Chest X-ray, PA view. Patient: 78 years old, sex M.
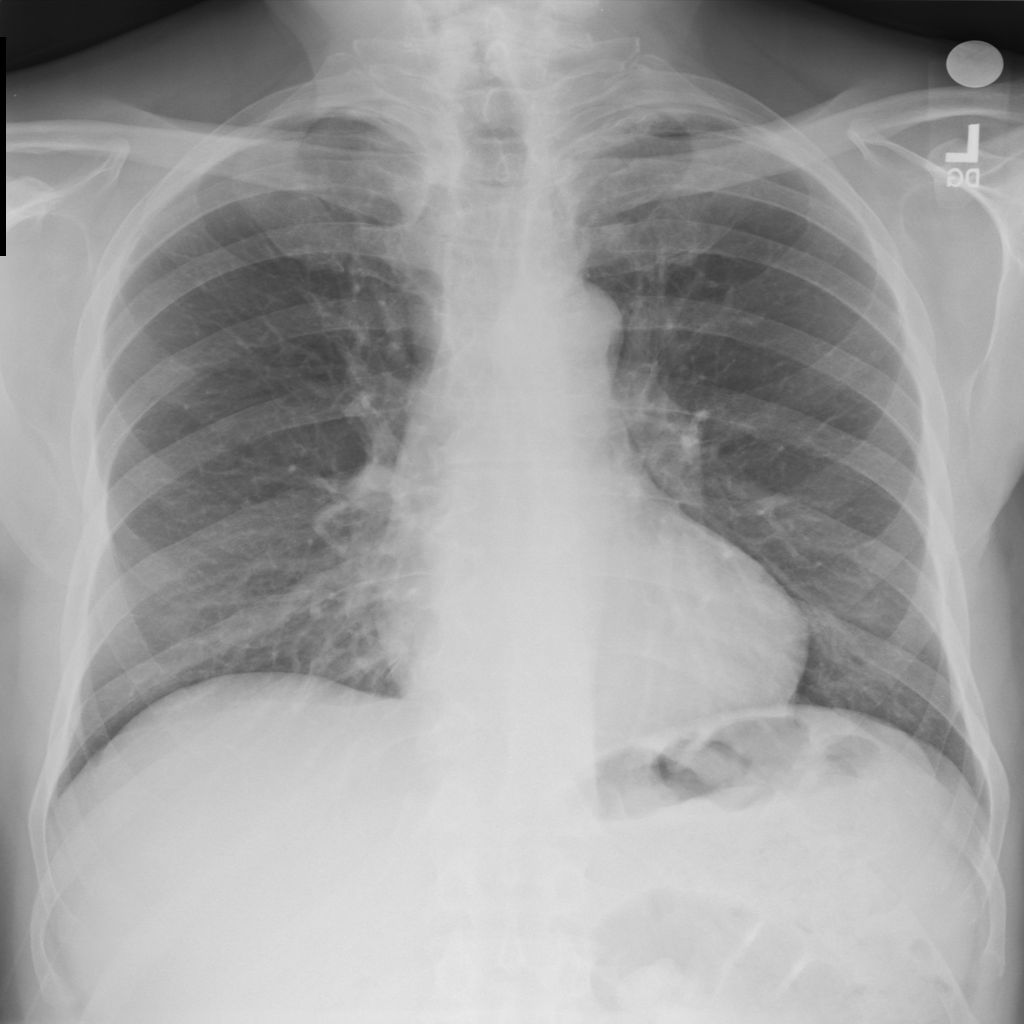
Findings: Pleural_Thickening